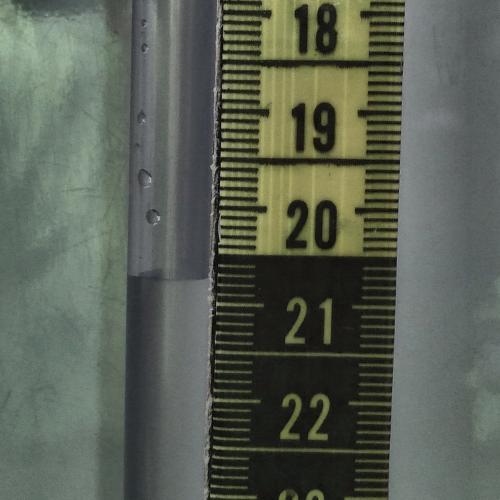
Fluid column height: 20.7 cm